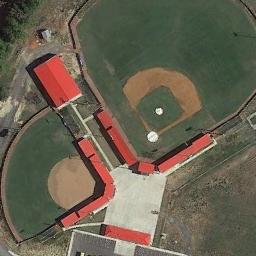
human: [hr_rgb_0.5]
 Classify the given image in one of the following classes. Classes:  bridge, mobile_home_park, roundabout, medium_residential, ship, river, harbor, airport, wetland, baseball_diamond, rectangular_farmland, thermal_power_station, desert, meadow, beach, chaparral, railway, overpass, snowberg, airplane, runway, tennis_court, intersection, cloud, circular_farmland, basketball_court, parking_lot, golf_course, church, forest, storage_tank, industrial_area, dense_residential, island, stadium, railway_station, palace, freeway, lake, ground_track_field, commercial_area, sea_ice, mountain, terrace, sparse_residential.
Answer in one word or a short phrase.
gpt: baseball_diamond